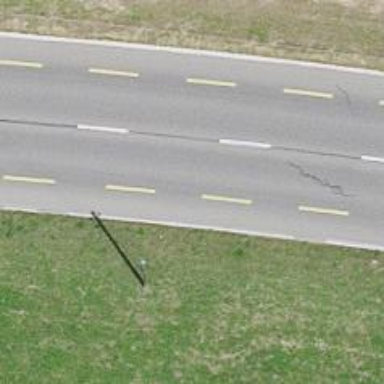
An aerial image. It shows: Primary highway with dedicated lane for cyclists.